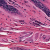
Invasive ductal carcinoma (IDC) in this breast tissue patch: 0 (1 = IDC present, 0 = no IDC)